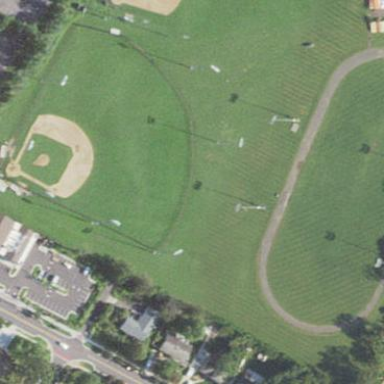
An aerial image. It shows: Baseball pitch for leisure land activities.